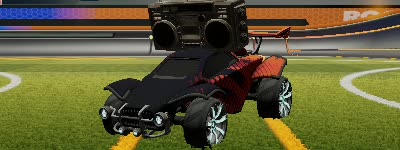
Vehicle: octane